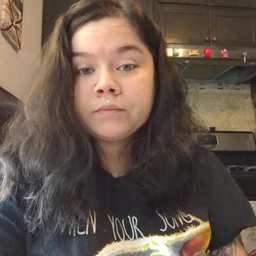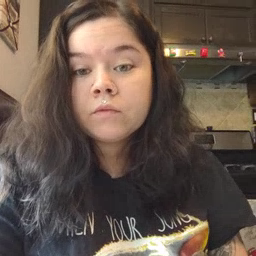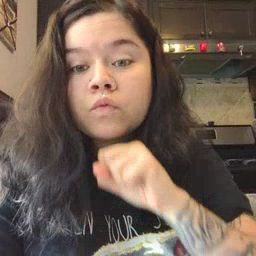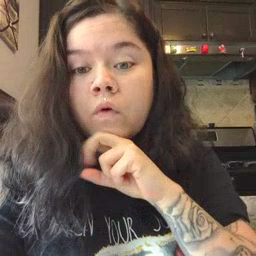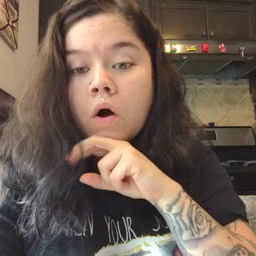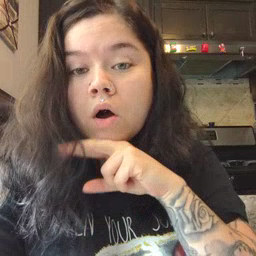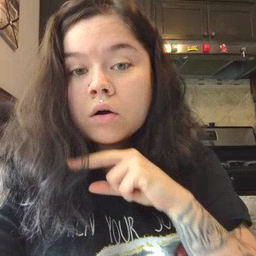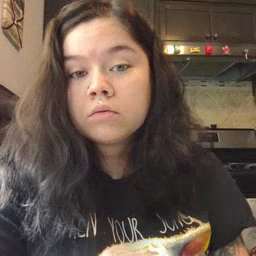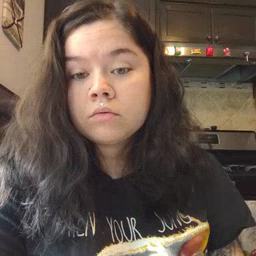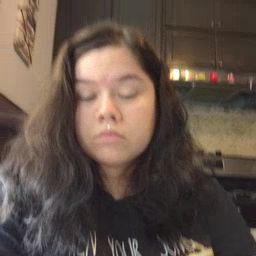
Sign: frog